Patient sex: M
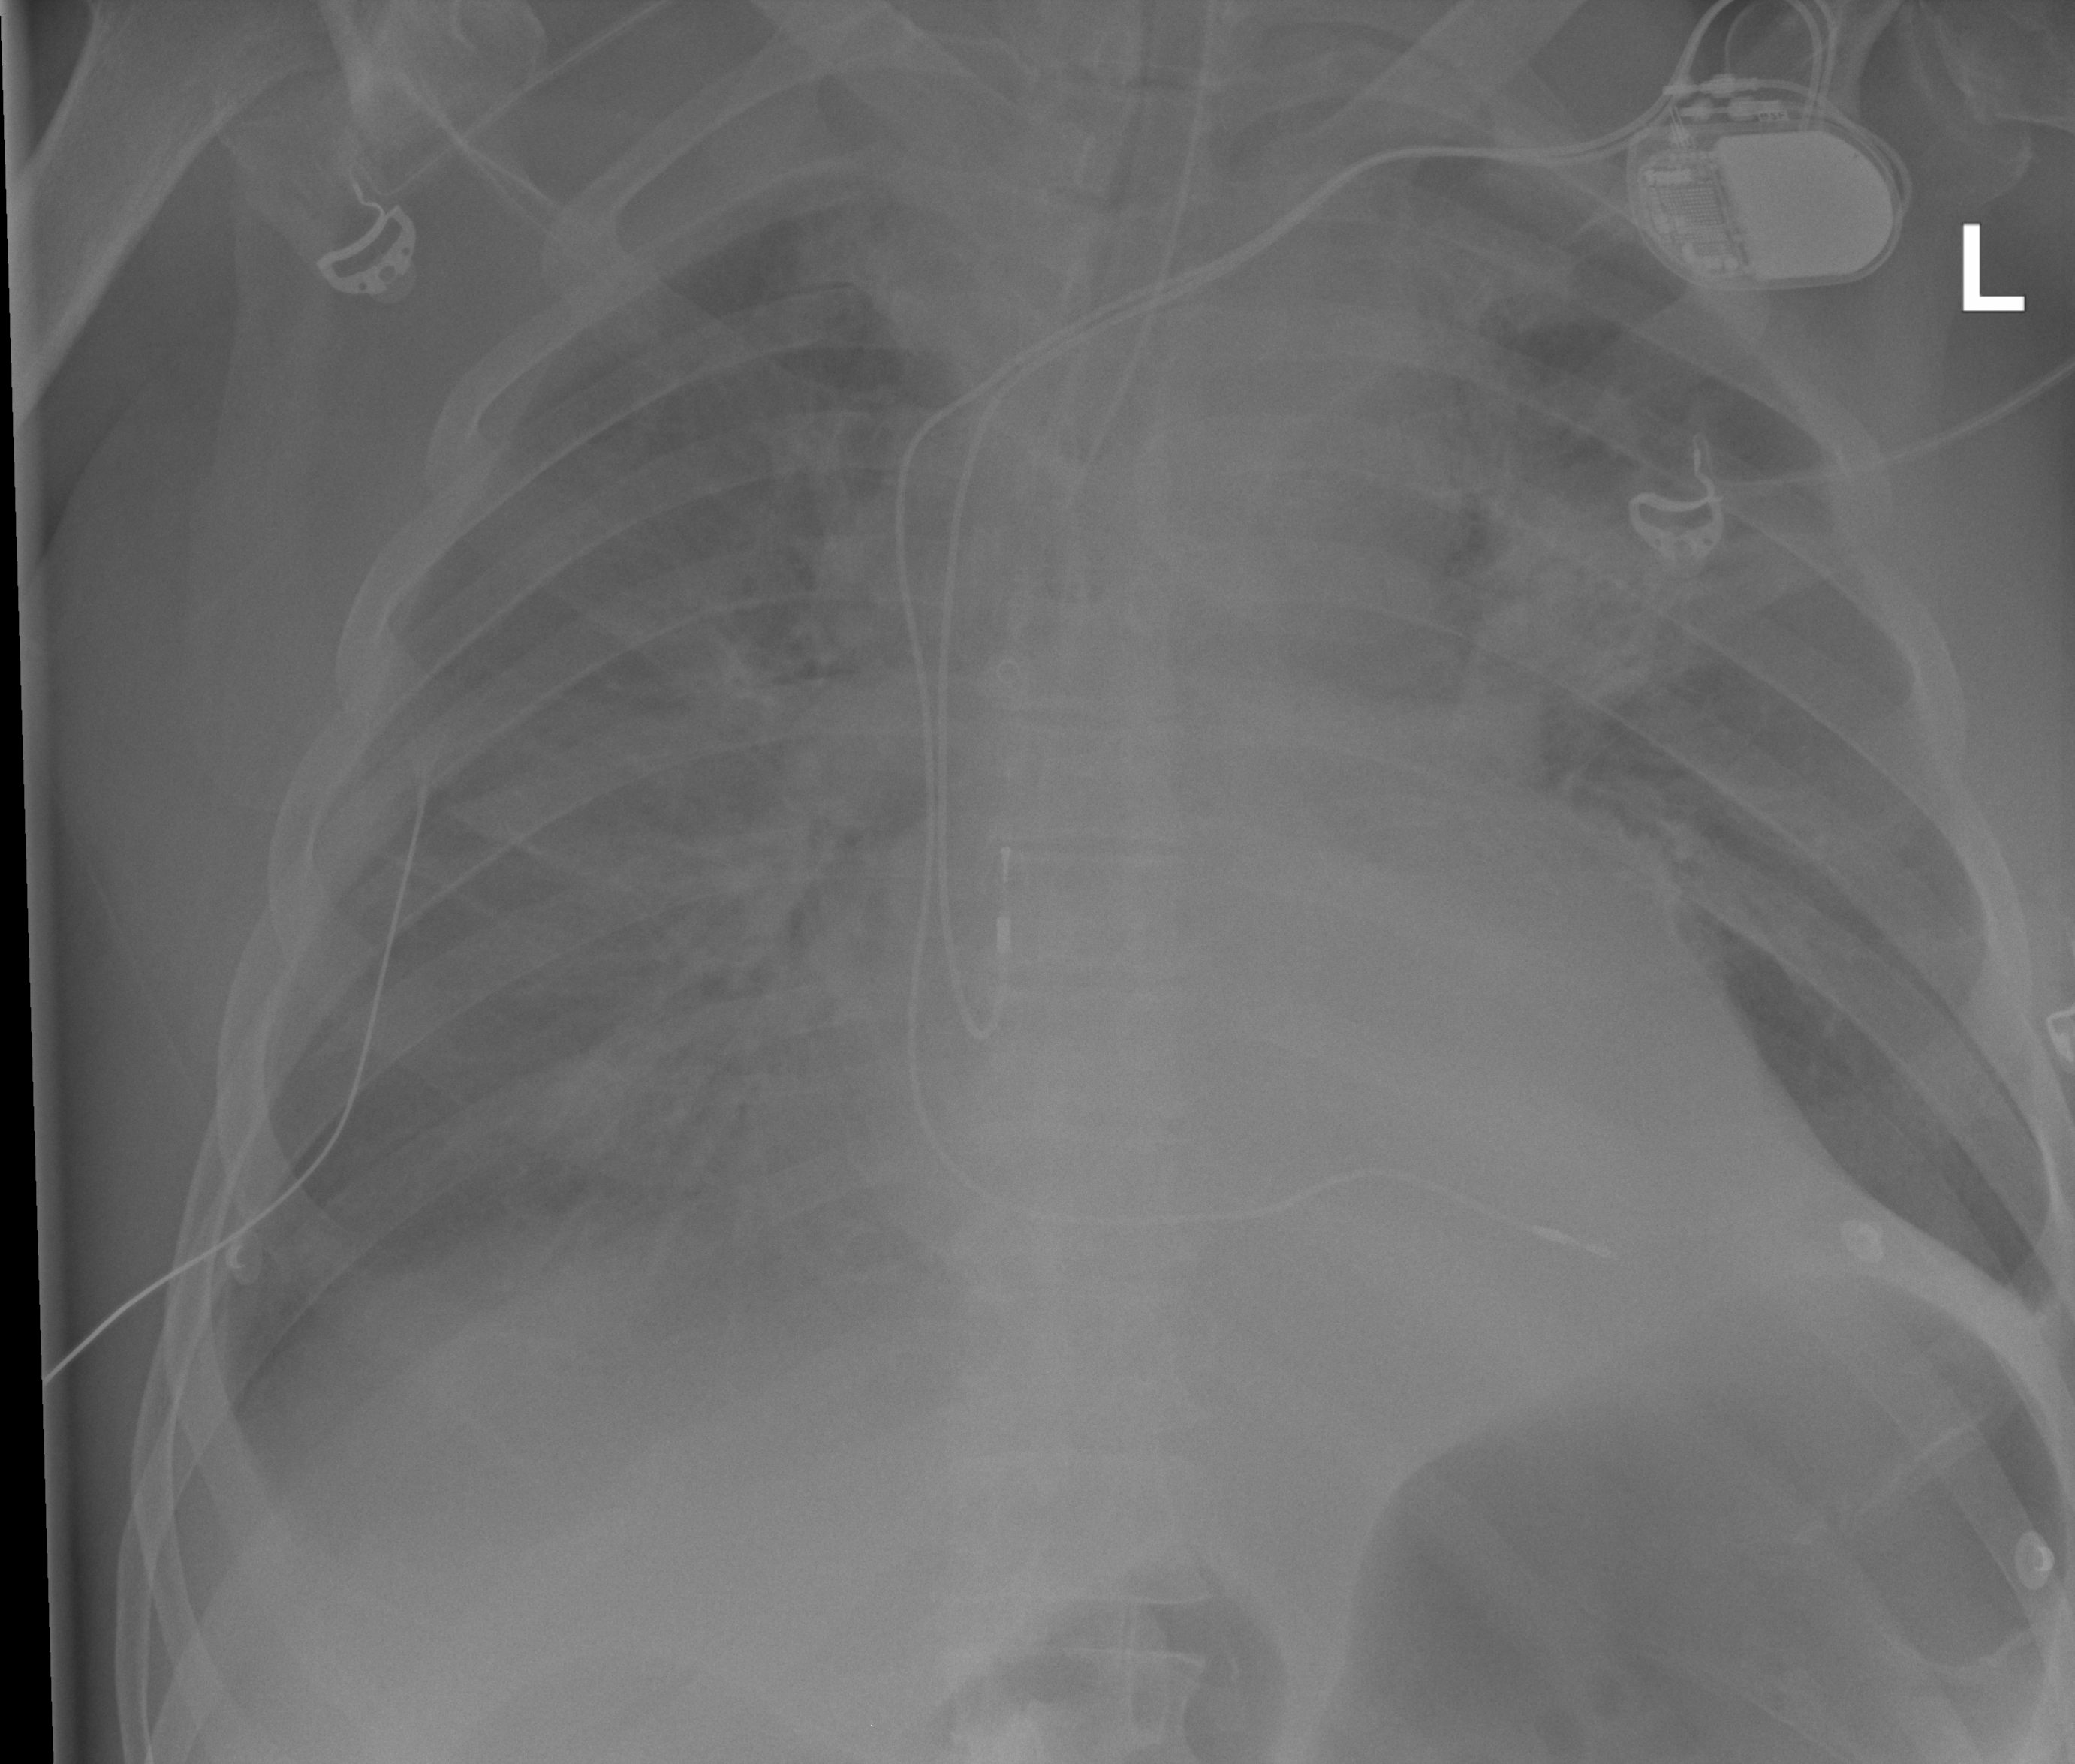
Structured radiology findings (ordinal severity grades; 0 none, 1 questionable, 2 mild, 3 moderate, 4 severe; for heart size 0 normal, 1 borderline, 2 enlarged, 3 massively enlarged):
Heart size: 2
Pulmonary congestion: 3
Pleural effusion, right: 2
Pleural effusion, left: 0
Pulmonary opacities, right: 0
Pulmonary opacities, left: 0
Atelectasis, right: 2
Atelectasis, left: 2